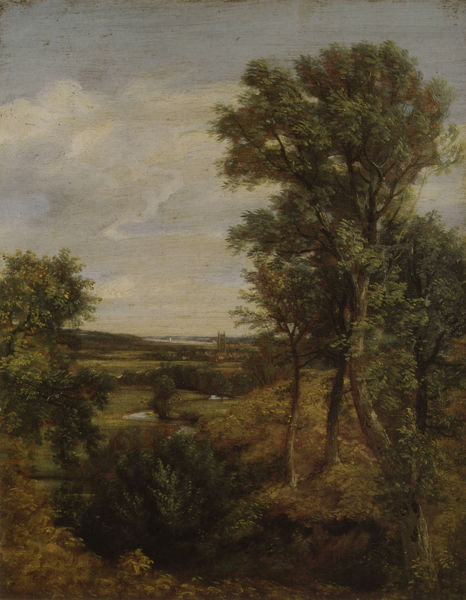
Titel: Dedham Vale
Künstler: John Constable
Standort: London
Institution: Victoria & Albert Museum
Schlagwörter: baum, blau, blätter, gemälde, himmel, laub, meer, schatten, wasser, weiß, wolken, baumstämme, bäume, fluss, gelb, grün, landschaft, ocker, see, stadt, teich, ufer, äste, abend, ausschnitt, braun, grau, hintergrund, licht, orange, schwarz, vordergrund, ausblick, gras, rasen, weg, wiese, wolke, beige, malerei, öl, ast, bach, ebene, erde, ferne, gräser, horizont, häuser, hügel, natur, stamm, strauch, weite, wind, zweige, busch, büsche, gebüsch, gewässer, kirche, sträucher, wiesen, corot, blatt, pflanze, pflanzen, krone, wald, turm, weiher, hellblau, sommer, ansicht, ort, perspektive, schule, dorf, abstufungen, aue, dunkelgrün, farbe, hellgrün, luftperspektive, fliessen, romantik, constable, stämme, turner, realistisch, vert, lciht, gründ, waldrand, ortschaft, village, weiden, rinnsal, gewunden, fenre, üppig, lac, bachlauf, graben, naturalistisch, schlängeln, sträcuher, arbre, ciel, paysage, verdure, windung, fleuve, meander, natürlich, details, eau, tief, campagne, nuage, nuages, église, arbres, tiefenraum, wiede, réalisme, detailgenau, mer, forêt, rivière, farbgebung, himmelö, belaubt, landscape, champs, champêtre, buissons, océan, naehe, teichg, leuve, ruisseau, arbustes, sky, tree, huage